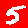
Digit: 5